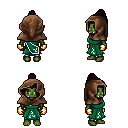
a pixel art fantasy rpg character, female body template, orc, green skin, sash dress, metal pants, brown long topknot hairstyle, cloth hood, gold gloves, four views (front, back, left, right), 2x2 character sprite sheet, small pixel art, hard edges, no anti-aliasing